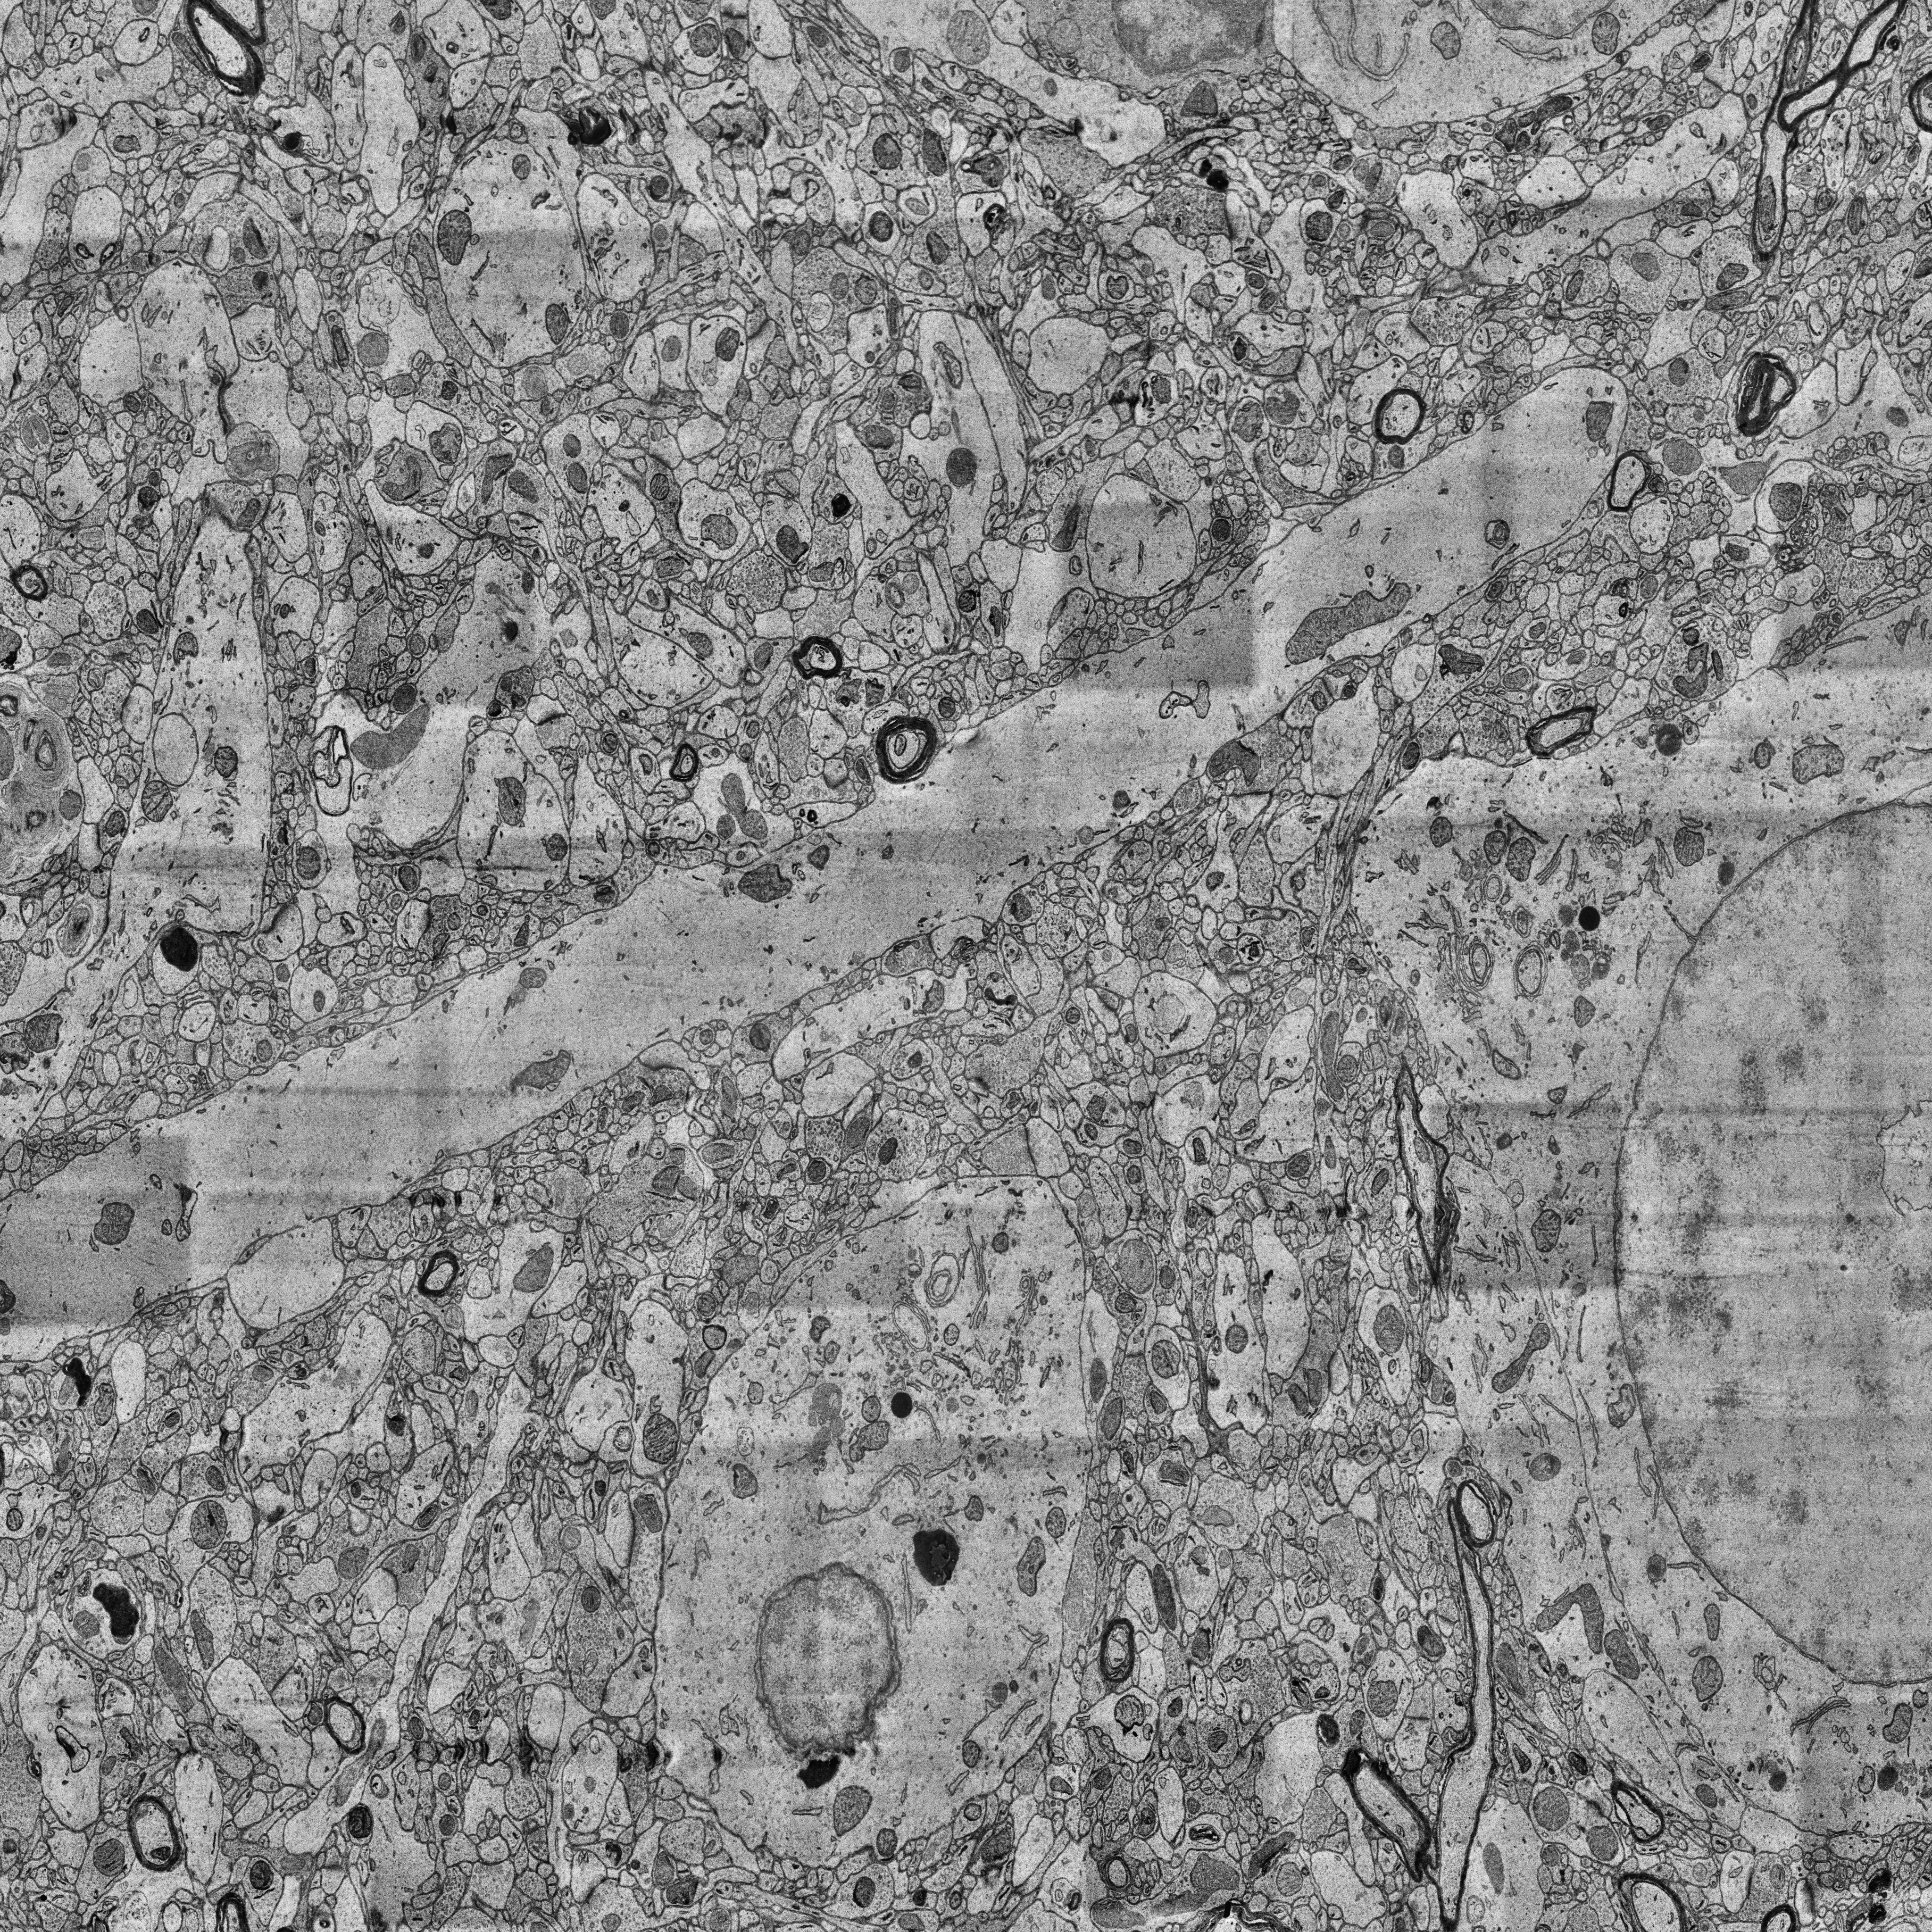
Electron microscopy slice of human cortex tissue
Slice depth (z): 329
Mitochondria instances in slice: 427